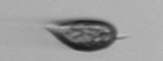
Label: Prorocentrum_triestinum